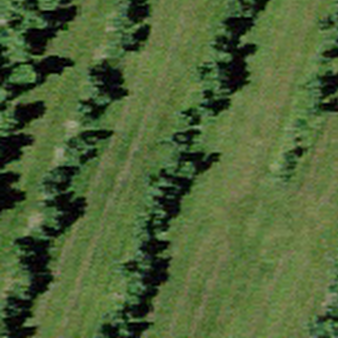
Label: other